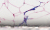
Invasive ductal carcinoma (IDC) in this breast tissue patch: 0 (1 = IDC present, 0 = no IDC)